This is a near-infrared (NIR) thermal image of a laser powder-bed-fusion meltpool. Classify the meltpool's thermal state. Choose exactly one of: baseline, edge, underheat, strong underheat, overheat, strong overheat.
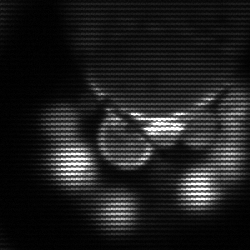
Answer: baseline